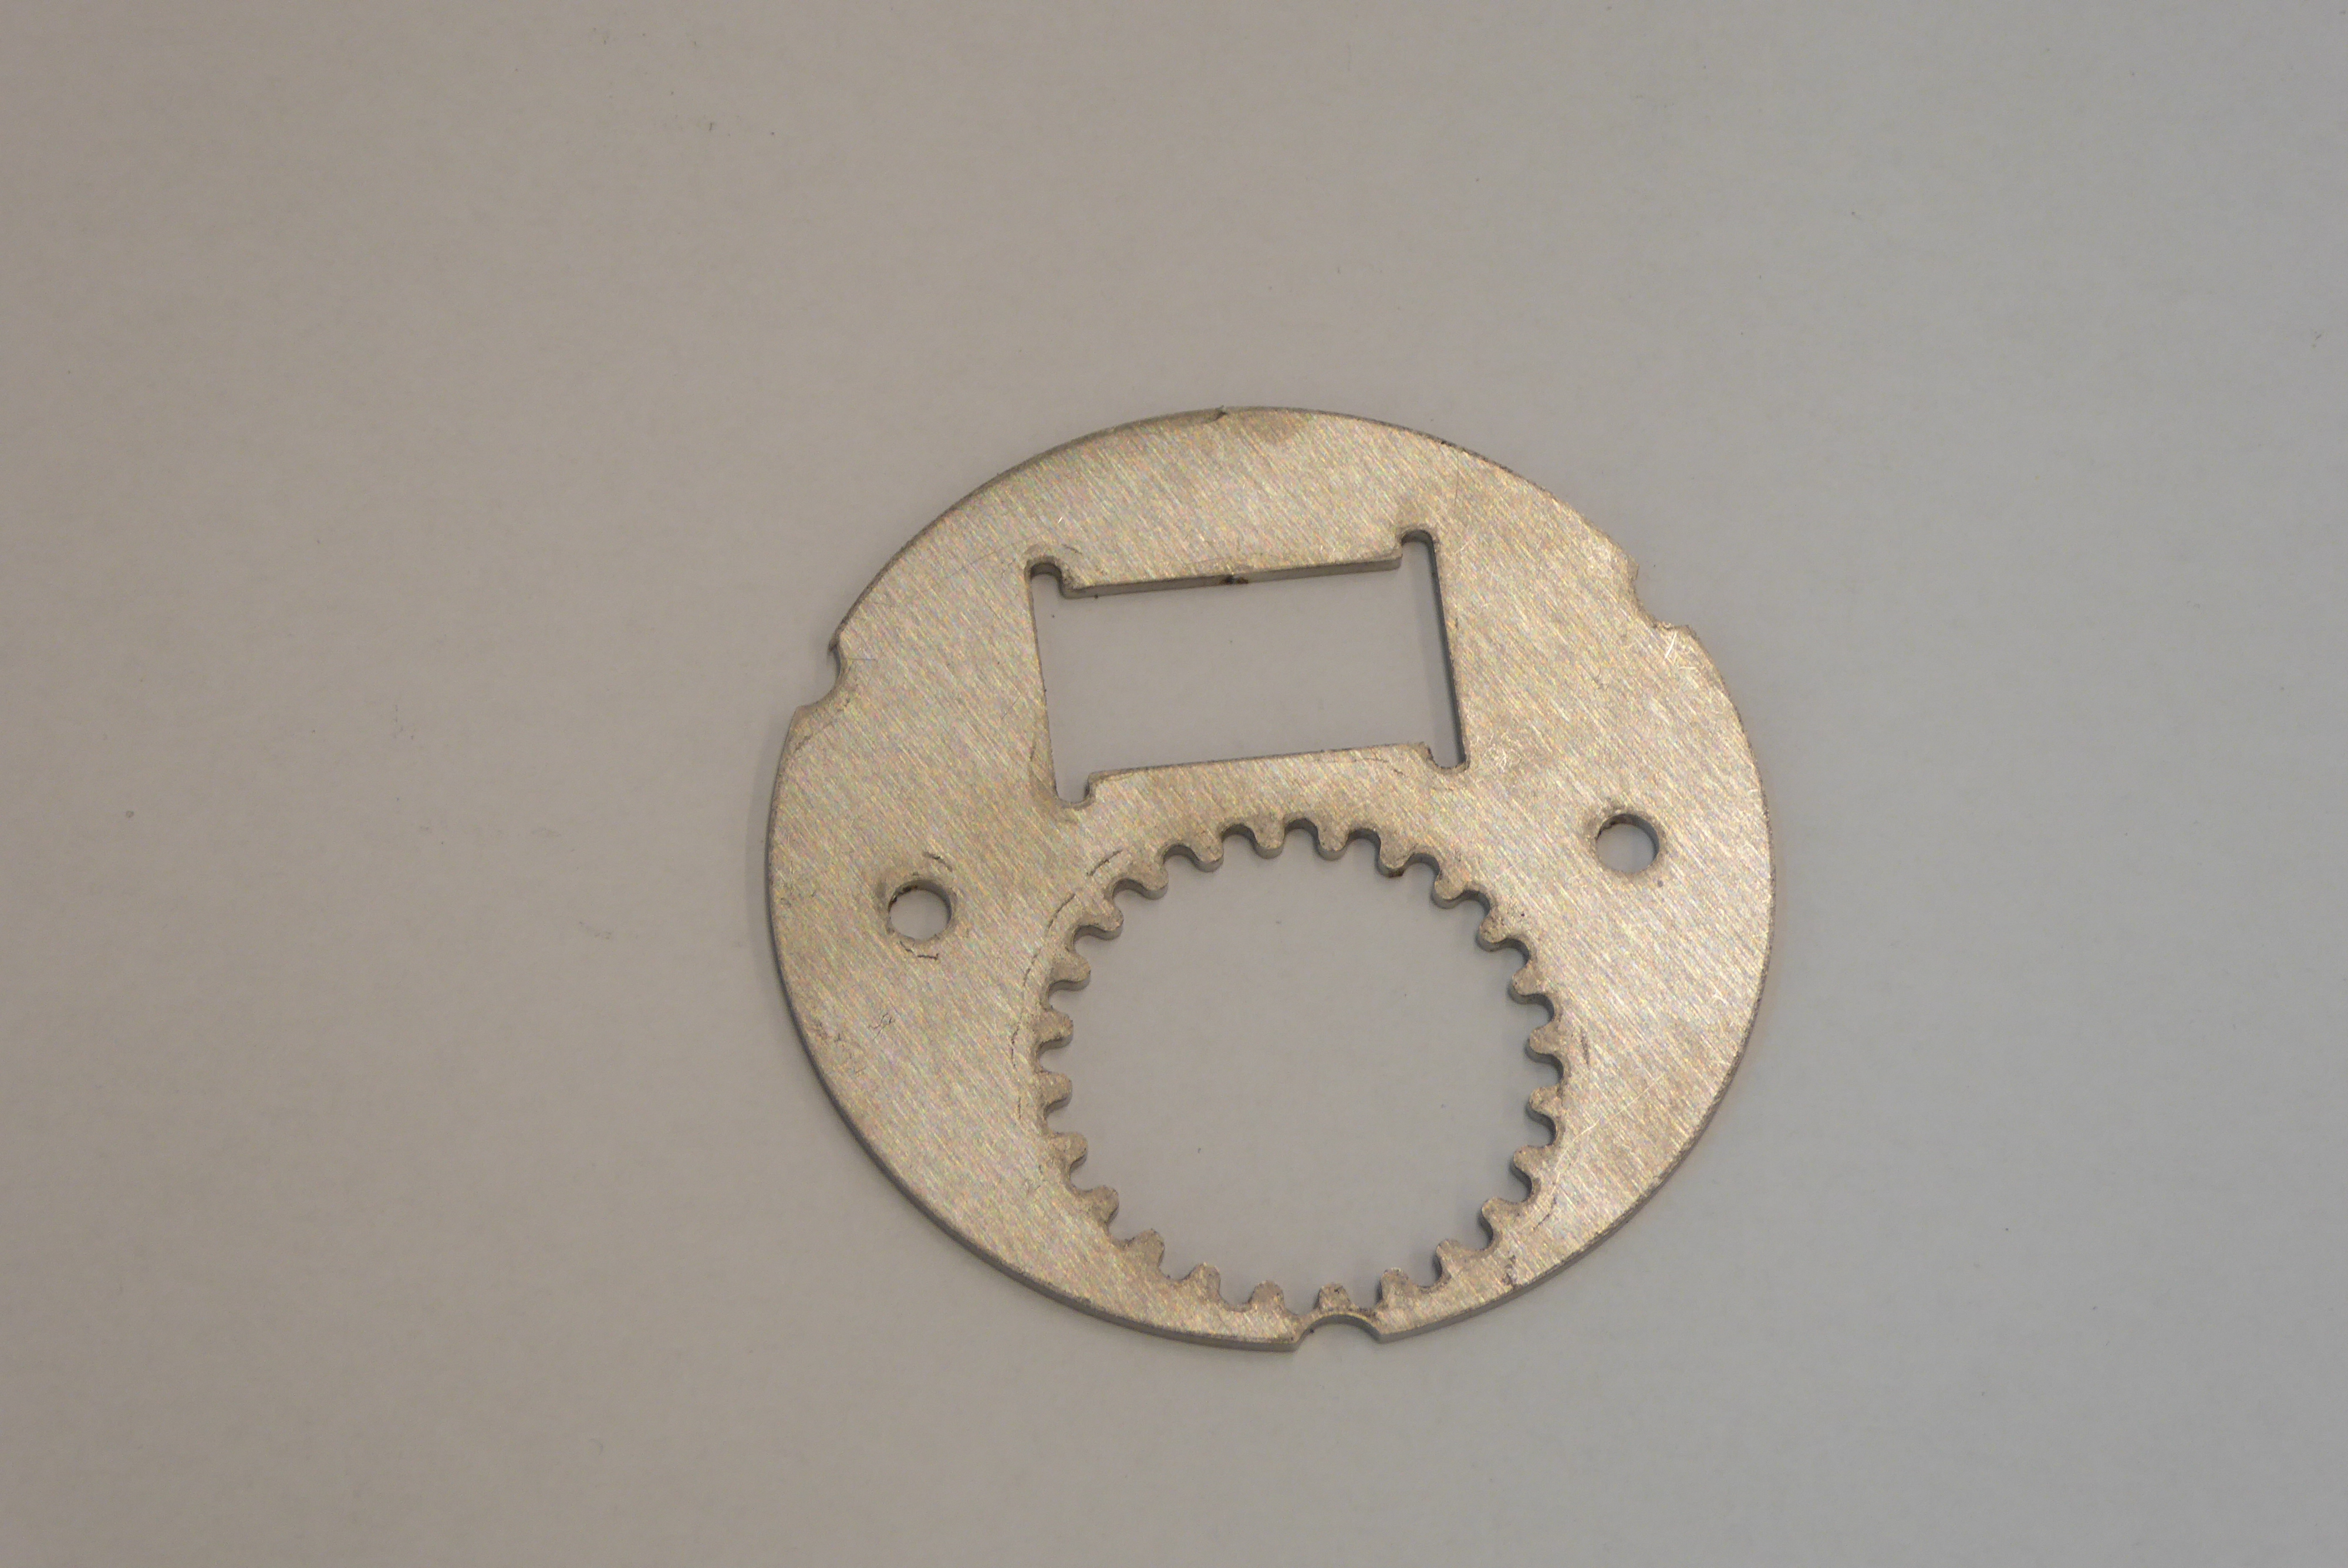
Label: Bottle Opener - Inlay